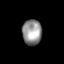
Tissue: skin
Cell type: Epithelial cells
Senescence score: 0.2721
Nuclear area (px): 487
Mean DAPI intensity: 145.912